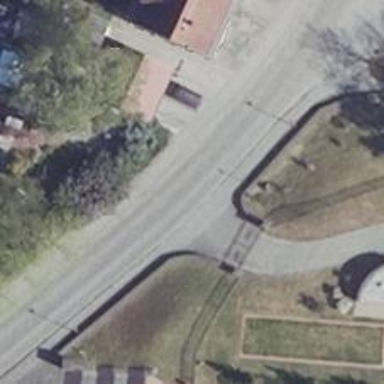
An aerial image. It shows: Residential road with sidewalks on both sides.